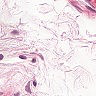
Metastatic tissue present: no